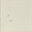
Piece: xx